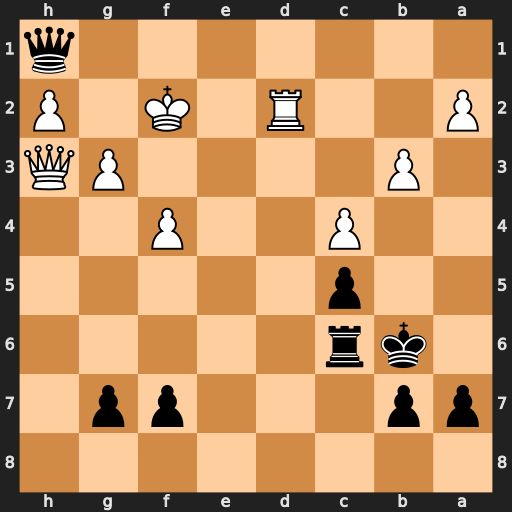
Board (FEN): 8/pp3pp1/1kr5/2p5/2P2P2/1P4PQ/P2R1K1P/7q
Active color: b
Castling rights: -
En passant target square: -
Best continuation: Rh6 Qxh6+ gxh6